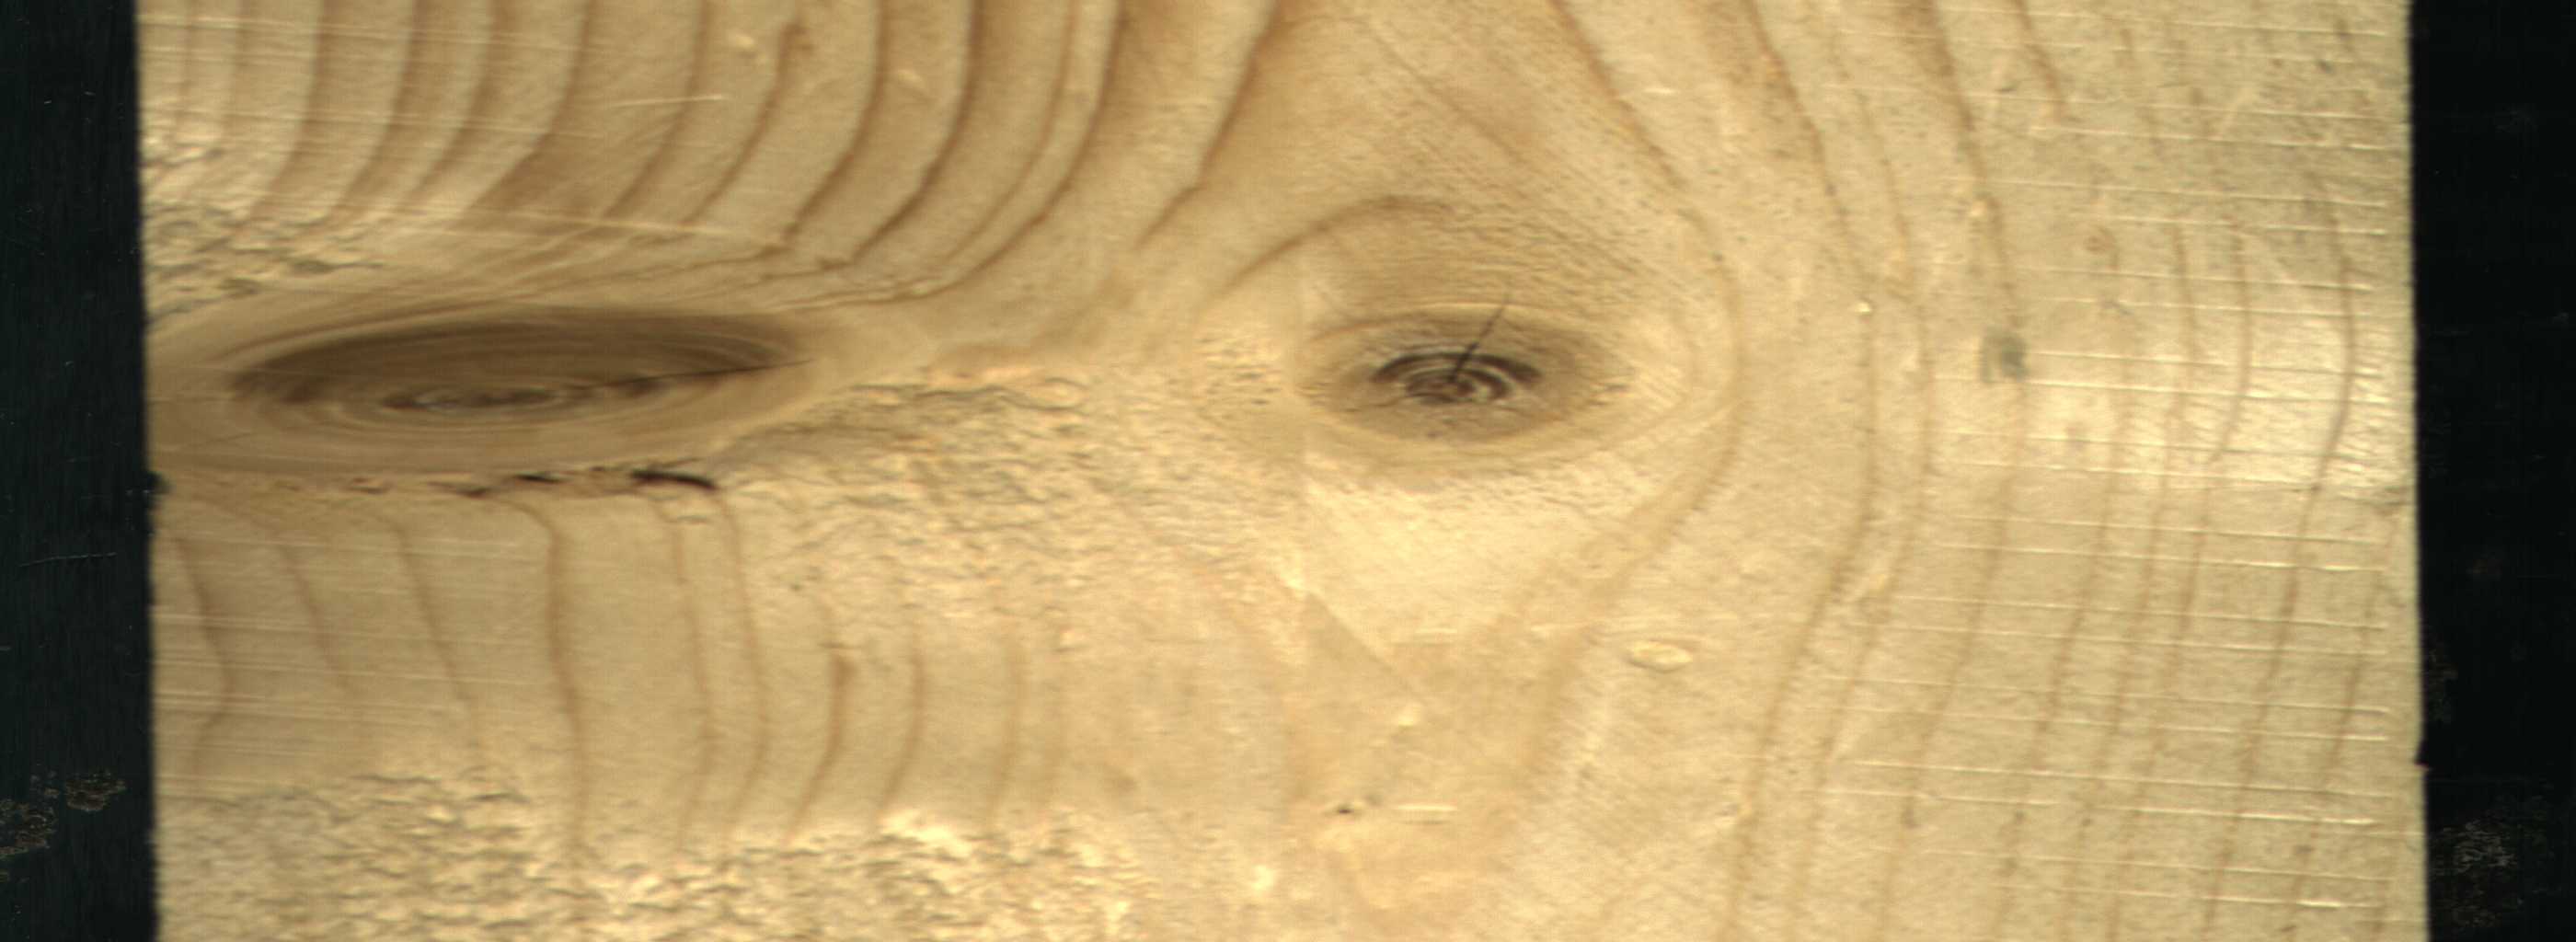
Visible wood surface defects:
knot_with_crack
knot_with_crack
Dead_Knot